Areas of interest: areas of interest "Residential"
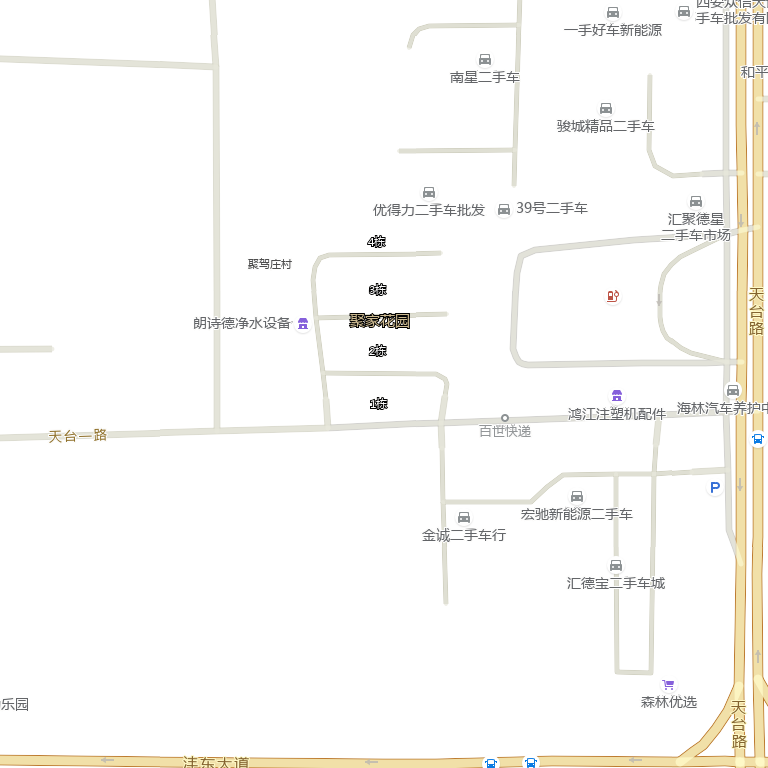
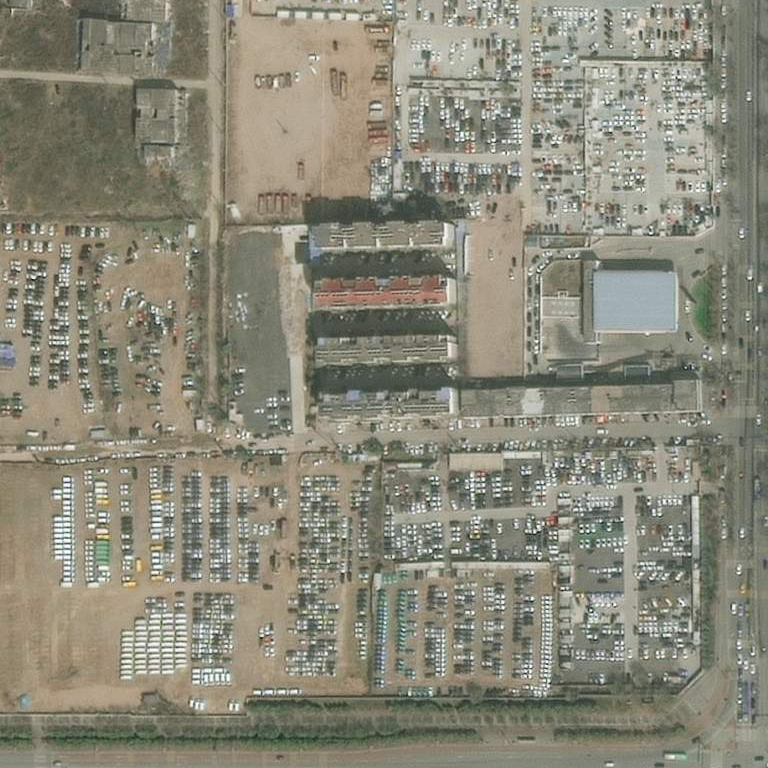